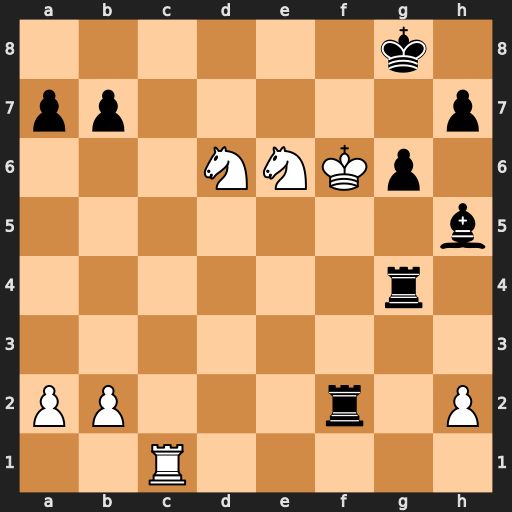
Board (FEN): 6k1/pp5p/3NNKp1/7b/6r1/8/PP3r1P/2R5
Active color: w
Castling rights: -
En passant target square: -
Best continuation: Ke7 h6 Rc8+ Kh7 Nf7 g5 Rh8+ Kg6 Rxh6+ Kf5 Rf6+ Ke4 Rxf2